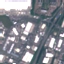
Land use / land cover: Industrial